Aerial crown-view tile of a tropical tree (Barro Colorado Island, Panama), acquired 20240813:
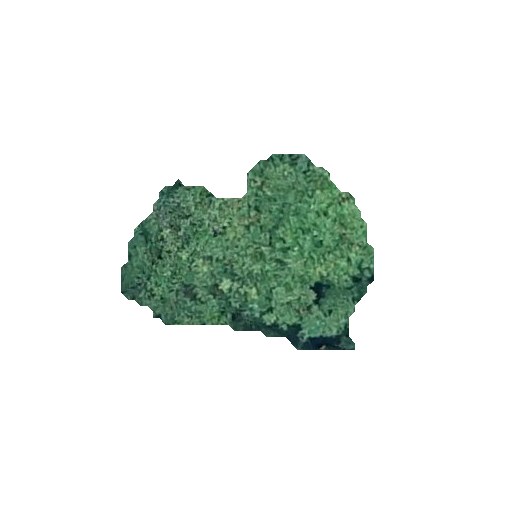
Species: Protium stevensonii
GBIF accepted scientific name: Tetragastris panamensis
Crown area: 51.794 m²